【题型】解答题　【知识点】解析几何　【难度】easy
已知抛物线$C$:$y^2=2px(p>0)$，其准线方程为$x+1=0$，直线$l$过点$T(t,0)(t>0)$且与抛物线交于$A,B$两点，$O$为坐标原点．

\vspace{0.2cm}
\noindent (1)求抛物线$C$的方程；
\vspace{0.1cm}
\noindent (2)当$t=2$时，求证：$\overrightarrow{OA}\cdot\overrightarrow{OB}$的值与直线$l$的倾斜角的大小无关；
\vspace{0.1cm}
\noindent (3)若$P$为抛物线上的动点，记$|PT|$的最小值为$d(t)$，求函数$y=d(t)$的解析式．

\vspace{0.3cm}
【解答】

\noindent \textbf{【详解】} (1) 由抛物线$C$:$y^2=2px(p>0)$的准线方程为$x+1=0$，得$\dfrac{p}{2}=1$，解得$p=2$，
所以抛物线$C$的方程为$y^2=4x$.

\vspace{0.3cm}
\noindent (2) 设直线$l$：$x=my+2$,$m\in\mathbf{R}$，点$A(x_1,y_1)$,$B(x_2,y_2)$，
由$\begin{cases} y^2=4x \\ x=my+2 \end{cases}$消去$x$得$y^2-4my-8=0$，则$y_1y_2=-8$，
因此$\overrightarrow{OA}\cdot\overrightarrow{OB}=x_1x_2+y_1y_2=\dfrac{(y_1y_2)^2}{16}-8=-4$，为常数，
所以$\overrightarrow{OA}\cdot\overrightarrow{OB}$的值与直线$l$的倾斜角的大小无关.

\vspace{0.2cm}

\vspace{0.2cm}
\noindent (3) 设$P(x,y)$，则$y^2=4x$，$|PT|=\sqrt{(x-t)^2+y^2}=\sqrt{x^2-(2t-4)x+t^2}$，$x\geq0$，
令$f(x)=x^2-(2t-4)x+t^2$,$x\geq0$，函数$f(x)$图象的对称轴为直线$x=t-2$，
当$0<t\leq2$，即$t-2\leq0$时，$f(x)_{\min}=f(0)=t^2$，则$d(t)=t$；
当$t>2$，即$t-2>0$时，$f(x)_{\min}=f(t-2)=t^2-(t-2)^2=4t-4$，则$d(t)=2\sqrt{t-1}$，
所以$d(t)=\begin{cases} t, & 0<t\leq2 \\ 2\sqrt{t-1}, & t>2 \end{cases}$.

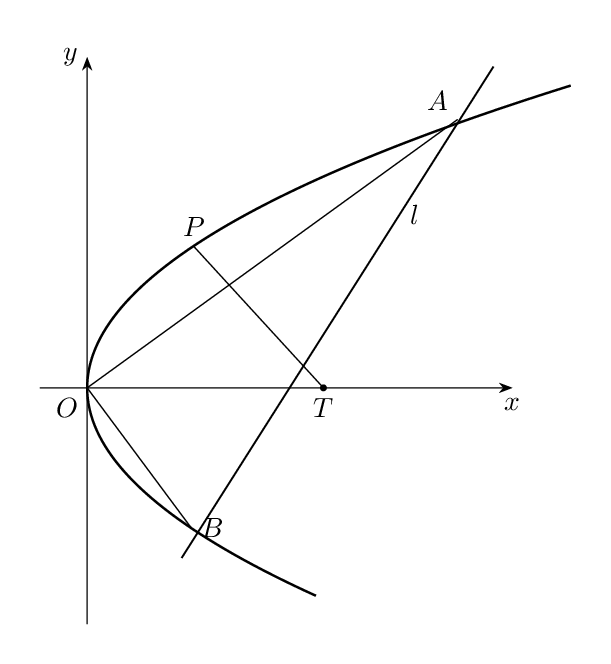